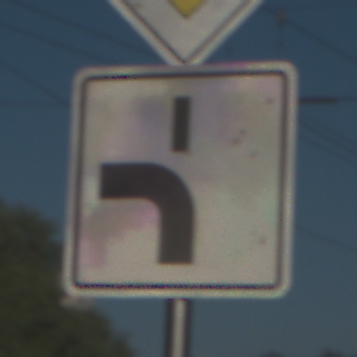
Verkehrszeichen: VerlaufVorfahrtsstrasse5
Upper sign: Vorfahrtsstrasse
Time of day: MorningAfternoon
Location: Outdoor (Urban)
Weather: Clear
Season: NotSpecified
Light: Natural